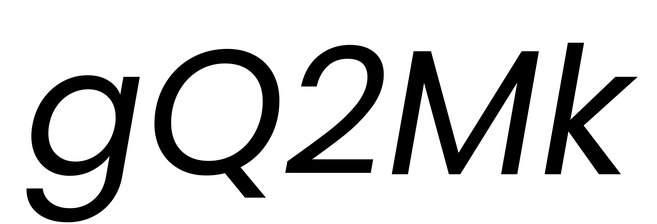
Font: Poppins-Italic